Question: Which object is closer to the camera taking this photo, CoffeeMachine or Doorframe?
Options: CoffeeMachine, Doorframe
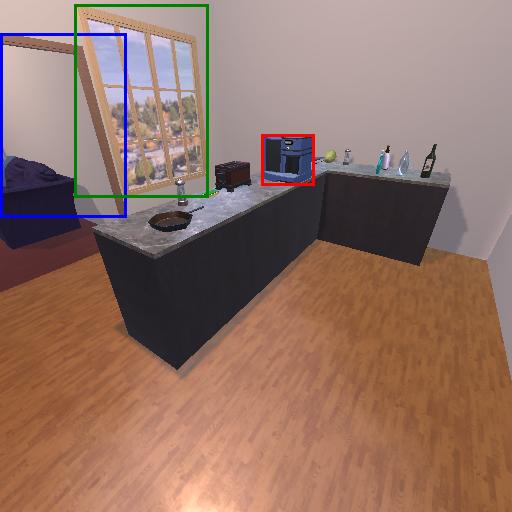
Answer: CoffeeMachine